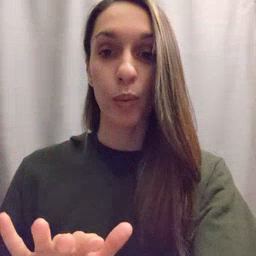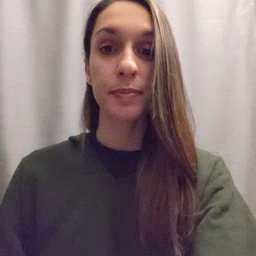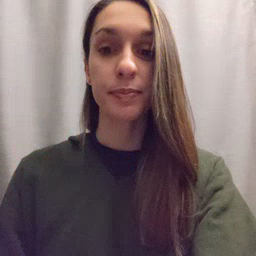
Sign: snow